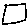
Label: square